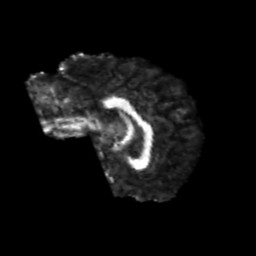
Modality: FA
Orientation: sagittal
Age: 24
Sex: female
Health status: healthy
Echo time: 0.074 s